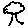
Label: tree